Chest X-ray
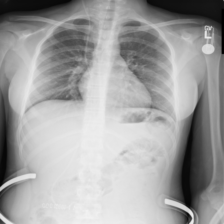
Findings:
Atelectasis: negative
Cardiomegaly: negative
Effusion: negative
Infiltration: negative
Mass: negative
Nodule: negative
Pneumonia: negative
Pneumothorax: negative
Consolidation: negative
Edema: negative
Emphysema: negative
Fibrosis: negative
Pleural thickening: negative
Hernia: negative